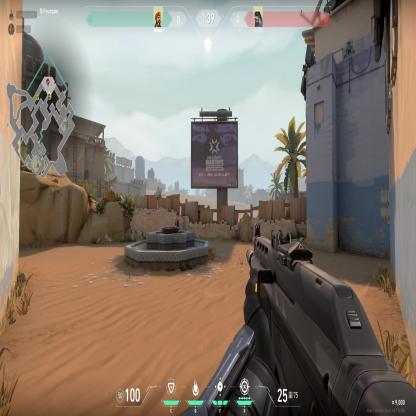
Label: enemy